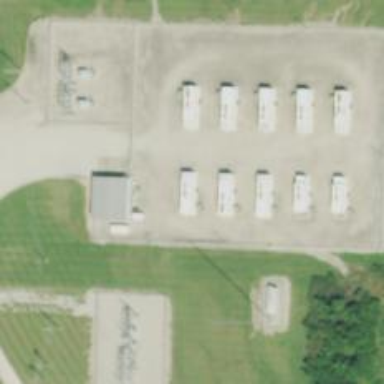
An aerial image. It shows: Generator for power supply.